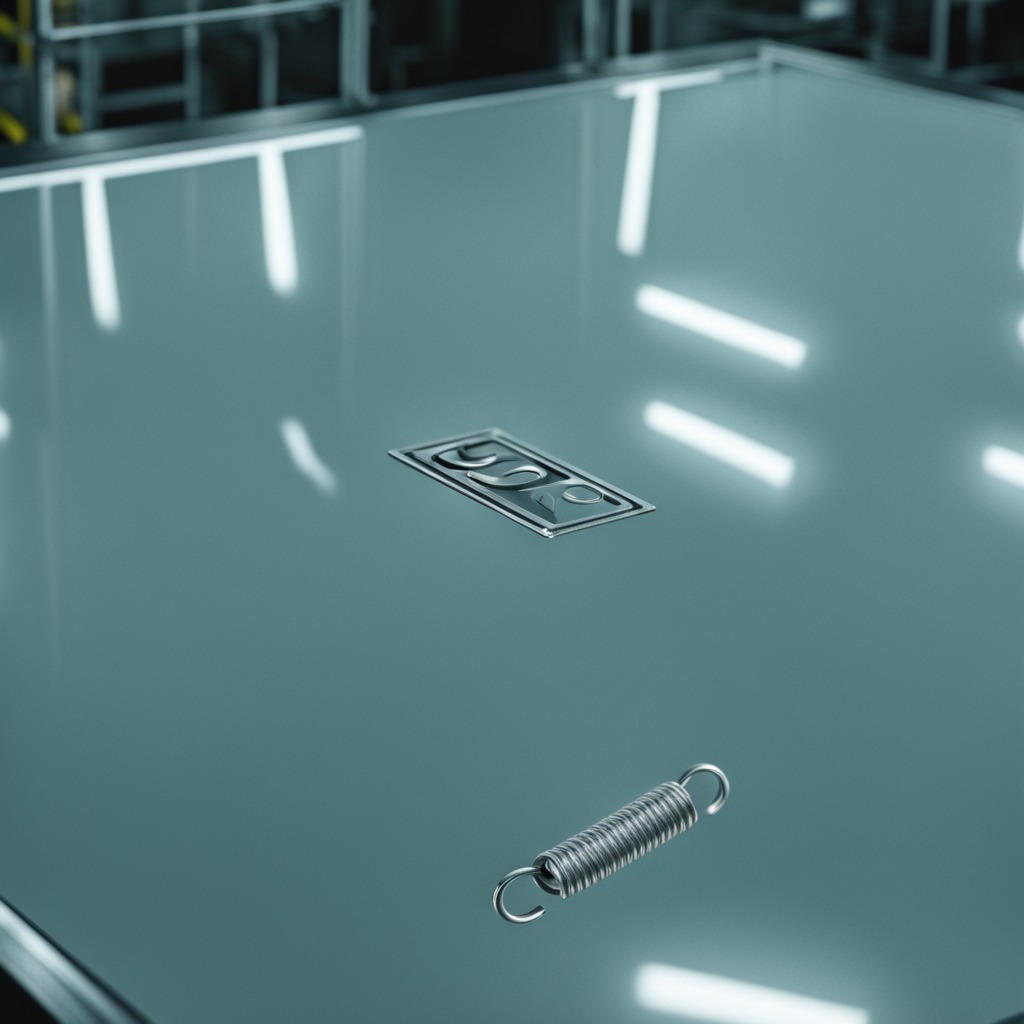
A coiled metal spring is lying on the table.